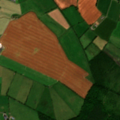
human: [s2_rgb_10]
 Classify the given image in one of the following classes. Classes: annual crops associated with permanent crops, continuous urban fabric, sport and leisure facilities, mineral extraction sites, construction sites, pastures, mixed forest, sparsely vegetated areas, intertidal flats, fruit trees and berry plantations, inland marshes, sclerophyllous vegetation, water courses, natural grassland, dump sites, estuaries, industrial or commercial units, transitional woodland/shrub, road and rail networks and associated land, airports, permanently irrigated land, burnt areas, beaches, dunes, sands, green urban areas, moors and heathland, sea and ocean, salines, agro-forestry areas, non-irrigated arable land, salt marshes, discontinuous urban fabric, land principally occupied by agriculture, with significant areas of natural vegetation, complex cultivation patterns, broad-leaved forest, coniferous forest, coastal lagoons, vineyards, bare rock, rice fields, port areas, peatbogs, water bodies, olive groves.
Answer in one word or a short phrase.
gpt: non-irrigated arable land, pastures, complex cultivation patterns, mixed forest